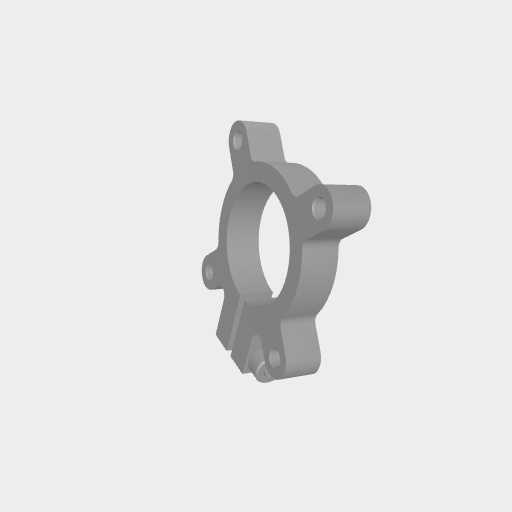
Part: ClampingHub25ID